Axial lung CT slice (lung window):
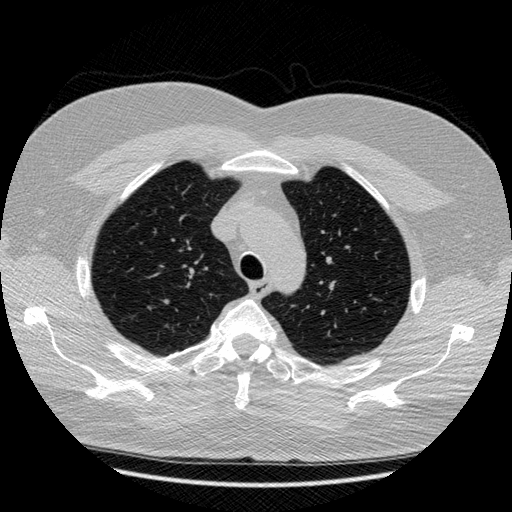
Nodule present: no